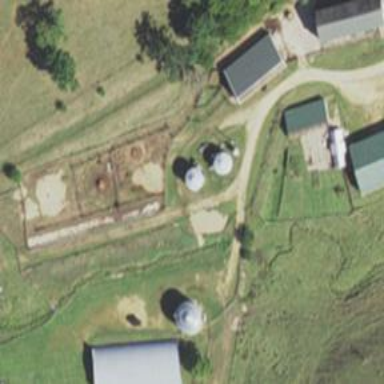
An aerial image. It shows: Silo.